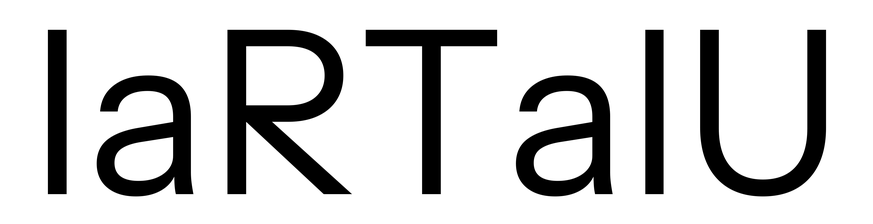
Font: InstrumentSans_Regular